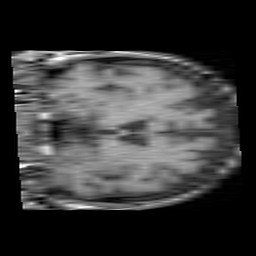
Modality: T1w
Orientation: coronal
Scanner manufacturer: philips
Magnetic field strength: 1.5 T
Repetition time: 0.1476 s
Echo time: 0.001811 s